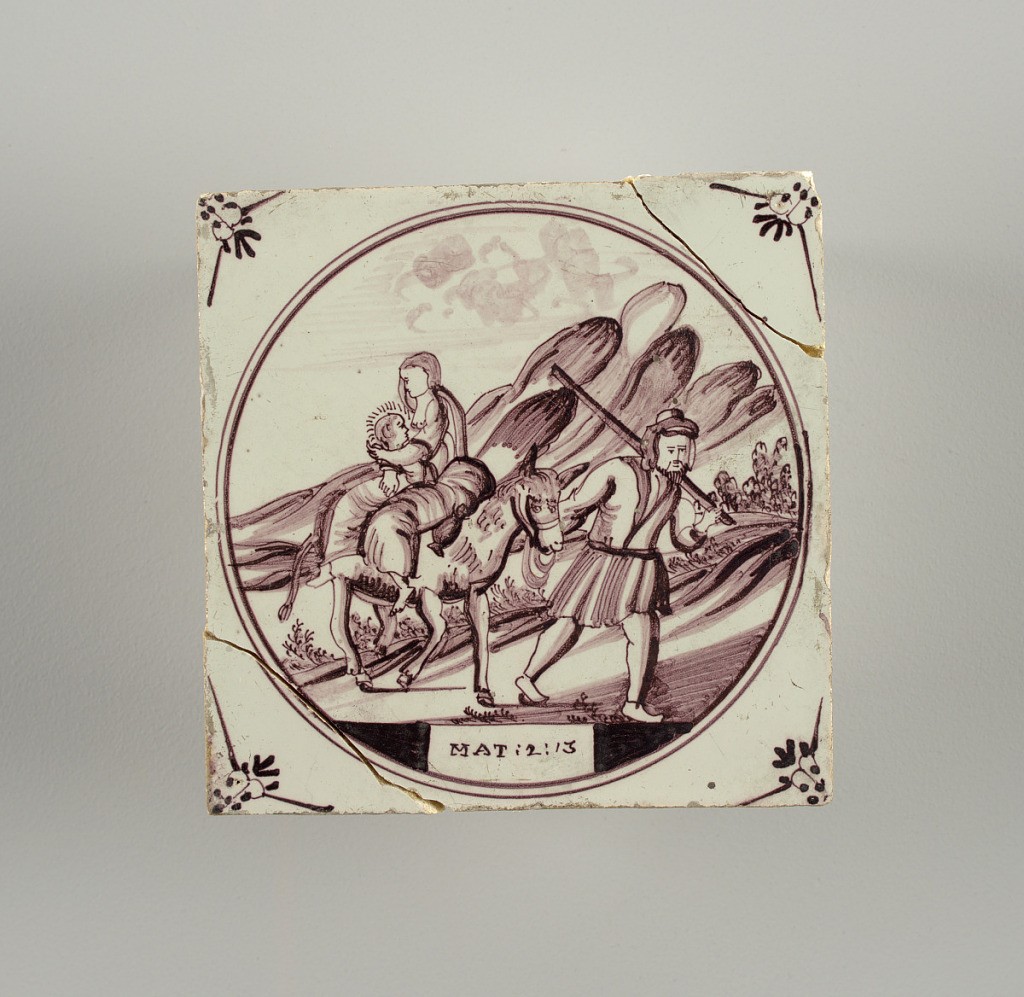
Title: Wall tile
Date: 18th century
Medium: Tin-enameled earthenware
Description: Square tile with decoration in roundel, in manganese purple, of the flight into Egypt; small floral motifs in spandrels.